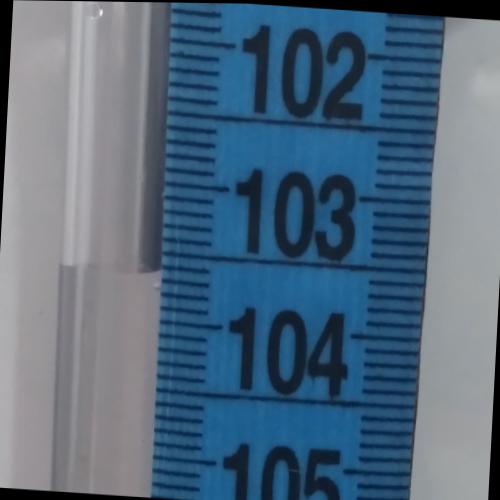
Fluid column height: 103.6 cm